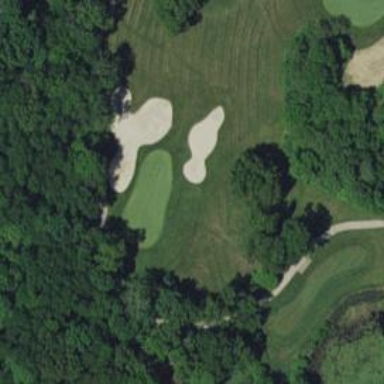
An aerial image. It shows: Golf hole.